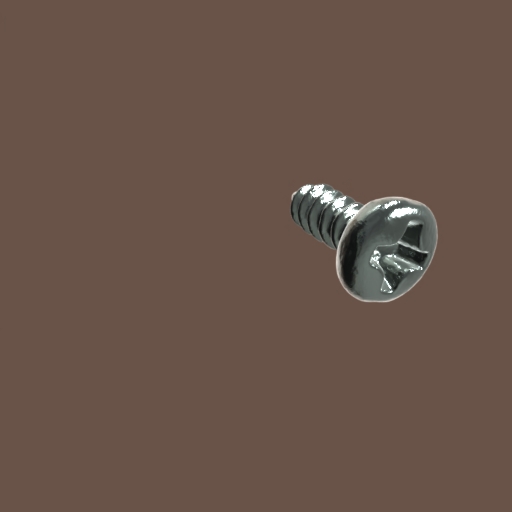
Label: screw